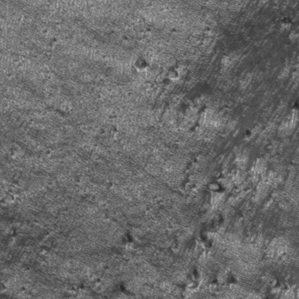
Label: frost